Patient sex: M
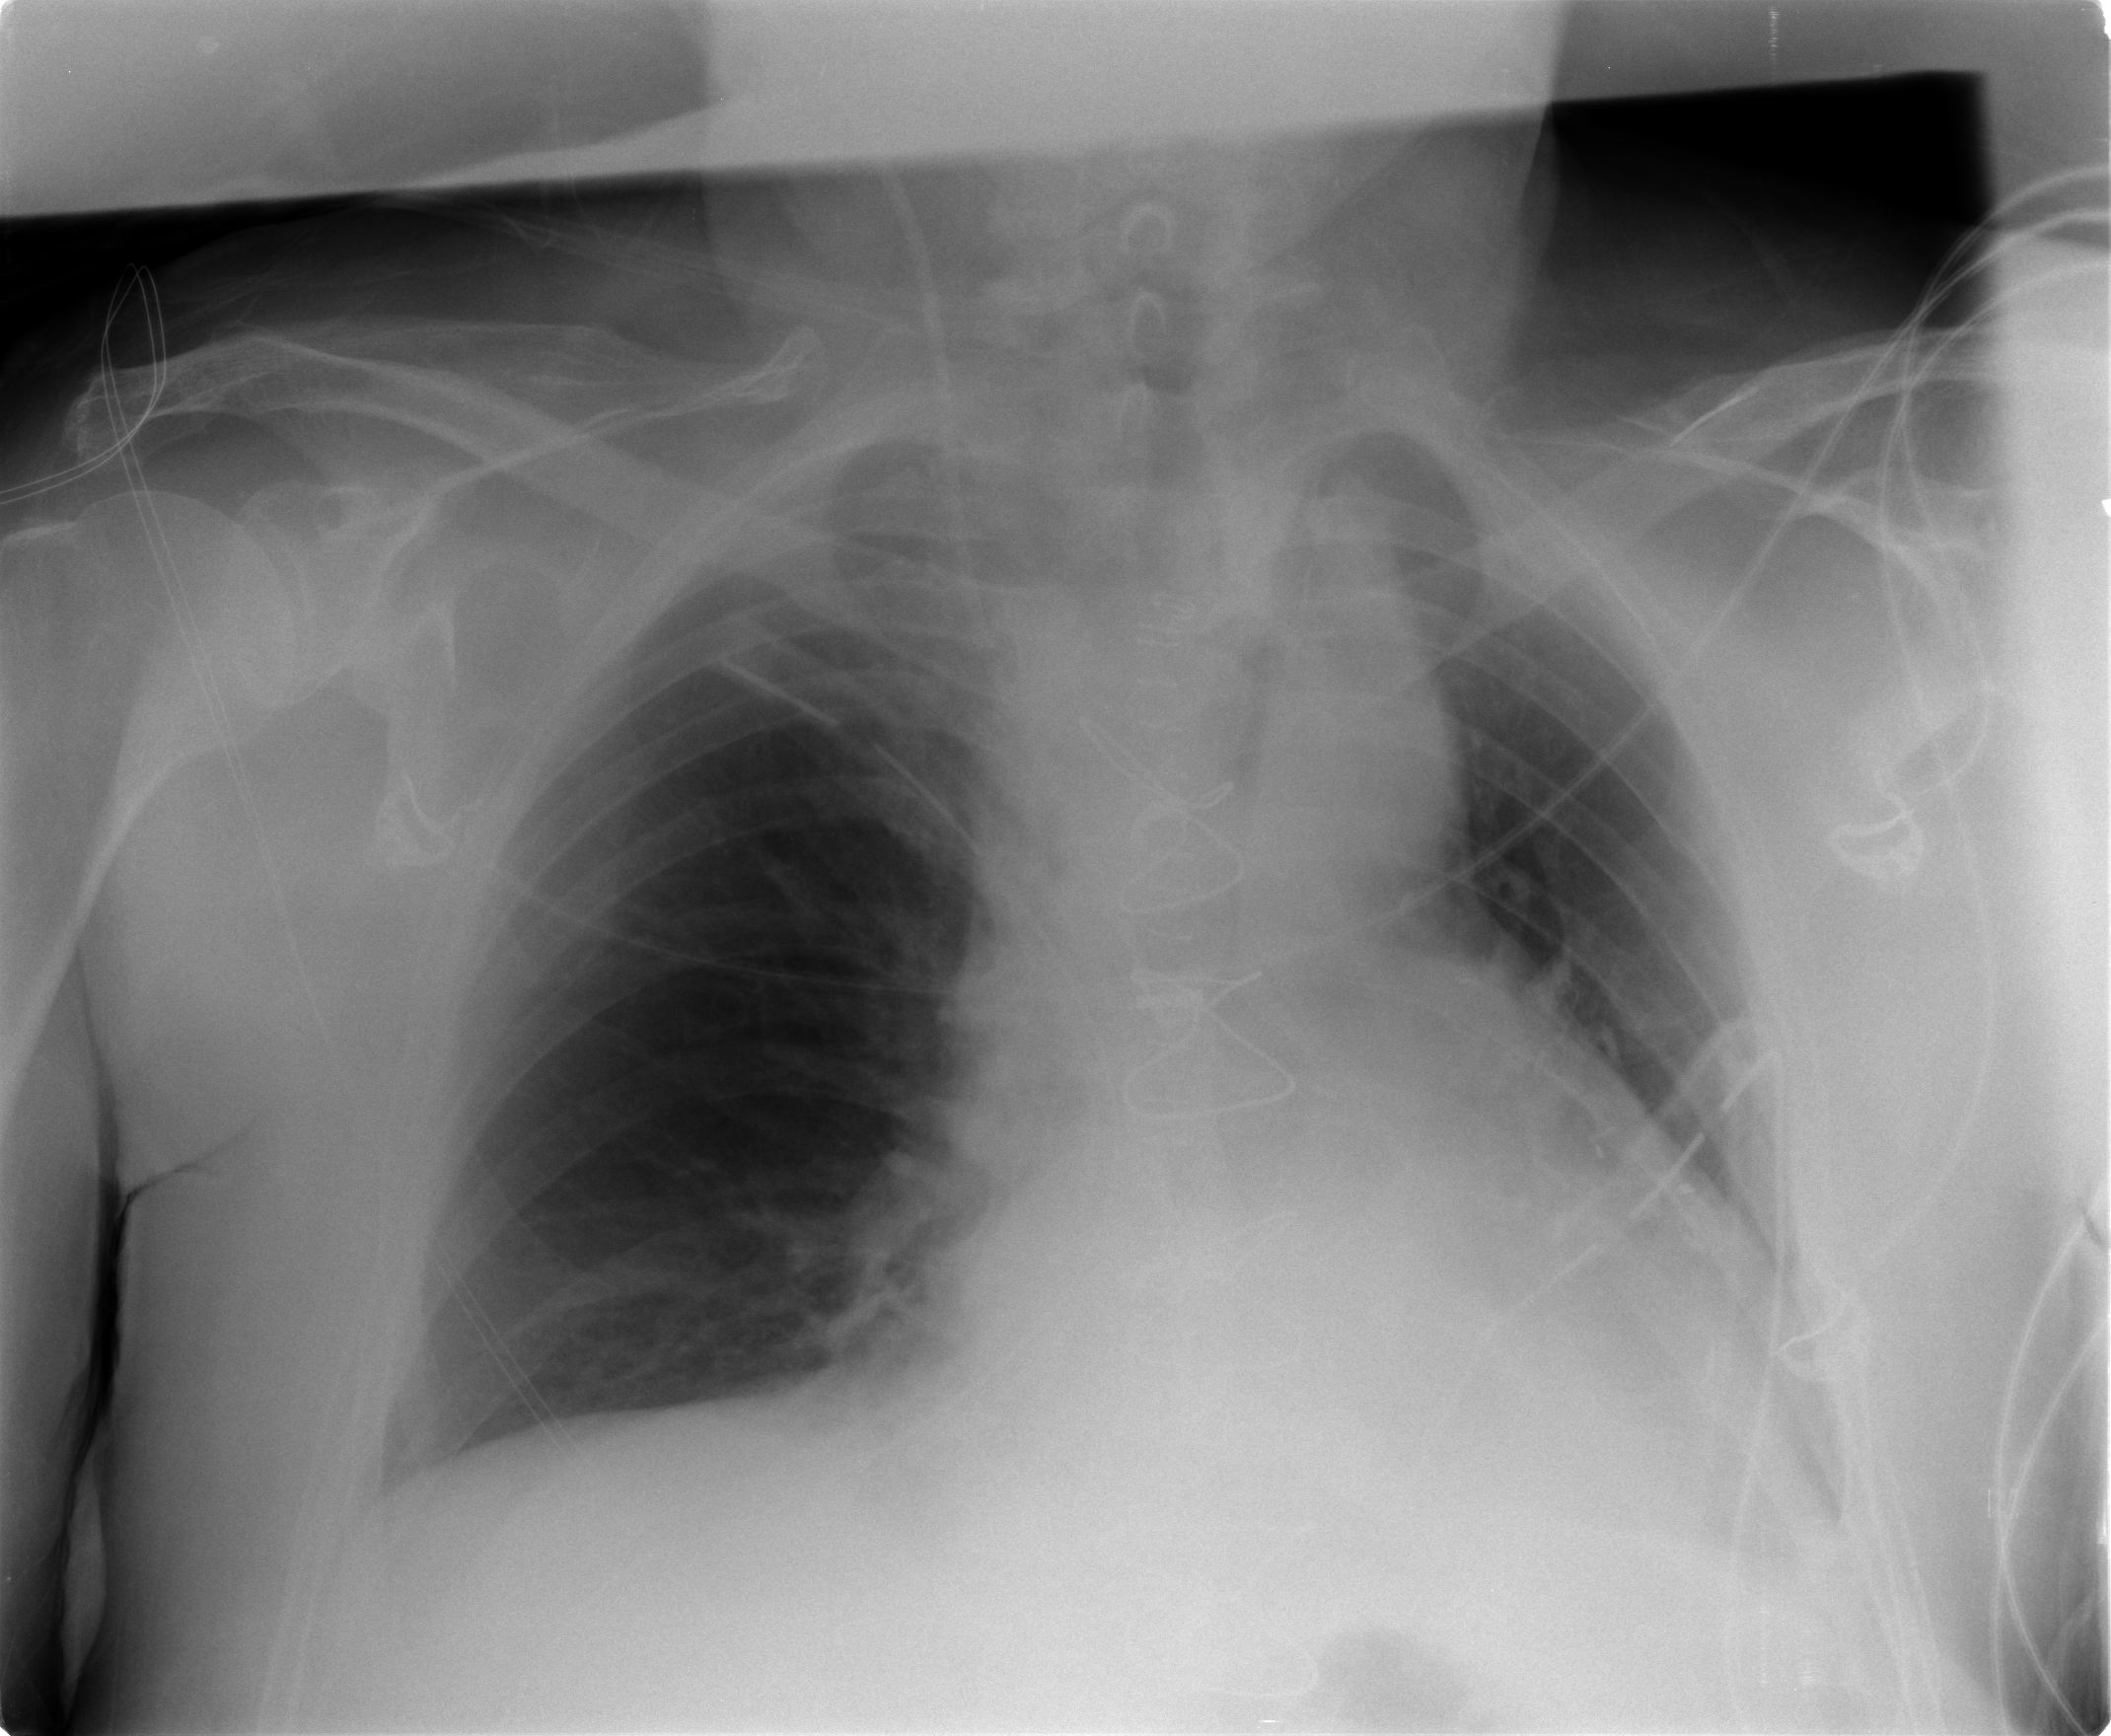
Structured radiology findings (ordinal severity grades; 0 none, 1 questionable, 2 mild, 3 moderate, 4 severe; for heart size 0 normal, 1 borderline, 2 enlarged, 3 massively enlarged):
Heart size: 2
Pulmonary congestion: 2
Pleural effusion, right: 0
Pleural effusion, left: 2
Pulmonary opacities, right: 0
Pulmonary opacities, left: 0
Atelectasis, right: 2
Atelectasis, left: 2